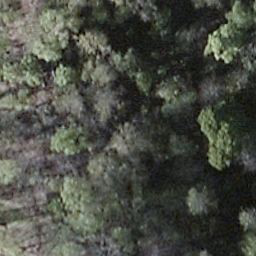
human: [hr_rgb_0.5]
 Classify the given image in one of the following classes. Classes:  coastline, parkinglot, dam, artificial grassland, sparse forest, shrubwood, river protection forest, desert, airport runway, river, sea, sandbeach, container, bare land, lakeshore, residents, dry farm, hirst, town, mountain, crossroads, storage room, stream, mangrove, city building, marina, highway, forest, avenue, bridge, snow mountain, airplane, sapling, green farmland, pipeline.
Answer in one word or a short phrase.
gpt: shrubwood